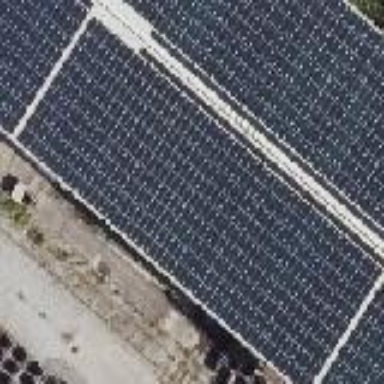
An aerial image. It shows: Solar power generator with photovoltaic panels.